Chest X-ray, AP view. Patient: 53 years old, sex M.
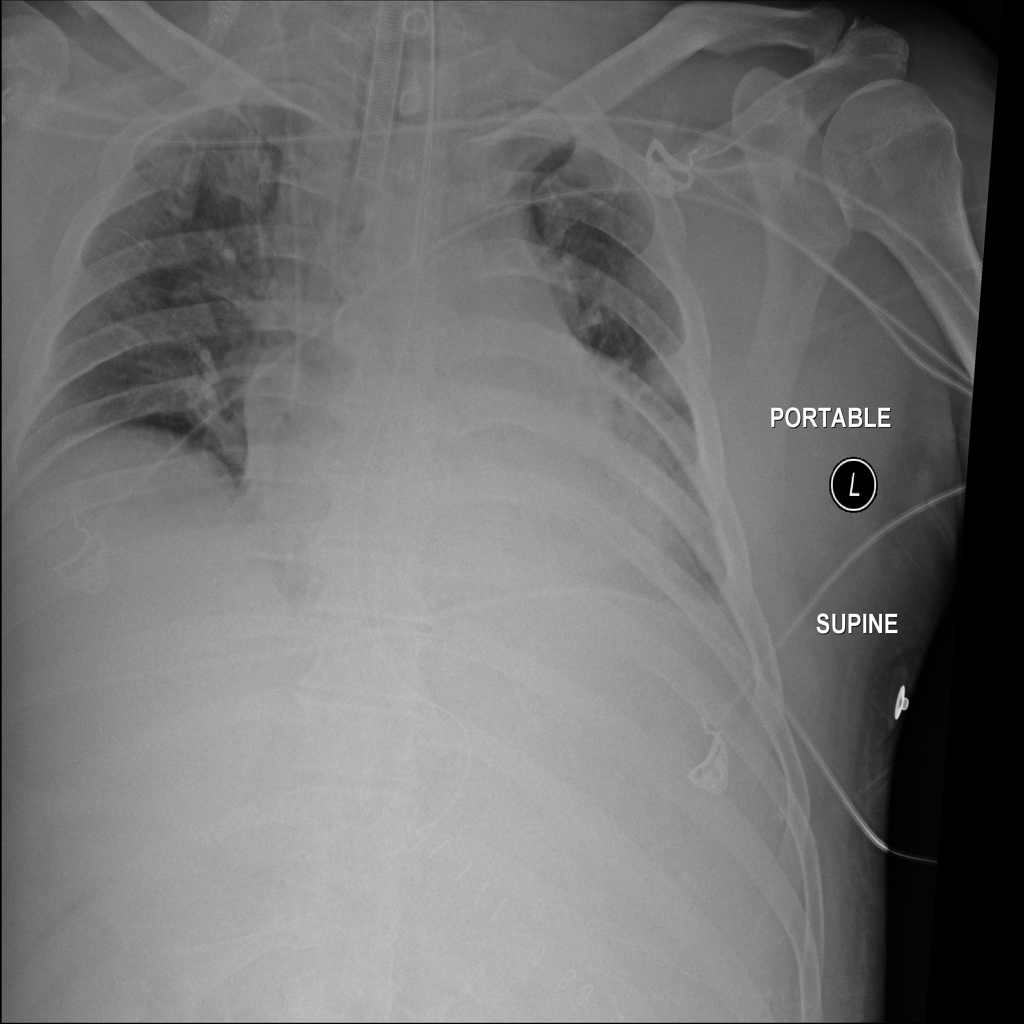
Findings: Infiltration